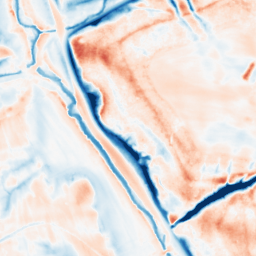
Category: multiscale
Decomposition family: dog_multiscale
Decomposition parameters: sigma_ratio: 2
n_scales: 4
base_sigma: 0.5
Upsampling method: linear_exact
Upsampling parameters: scale: 8
Upsampling scale: 8